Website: crate-barrel
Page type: receipt
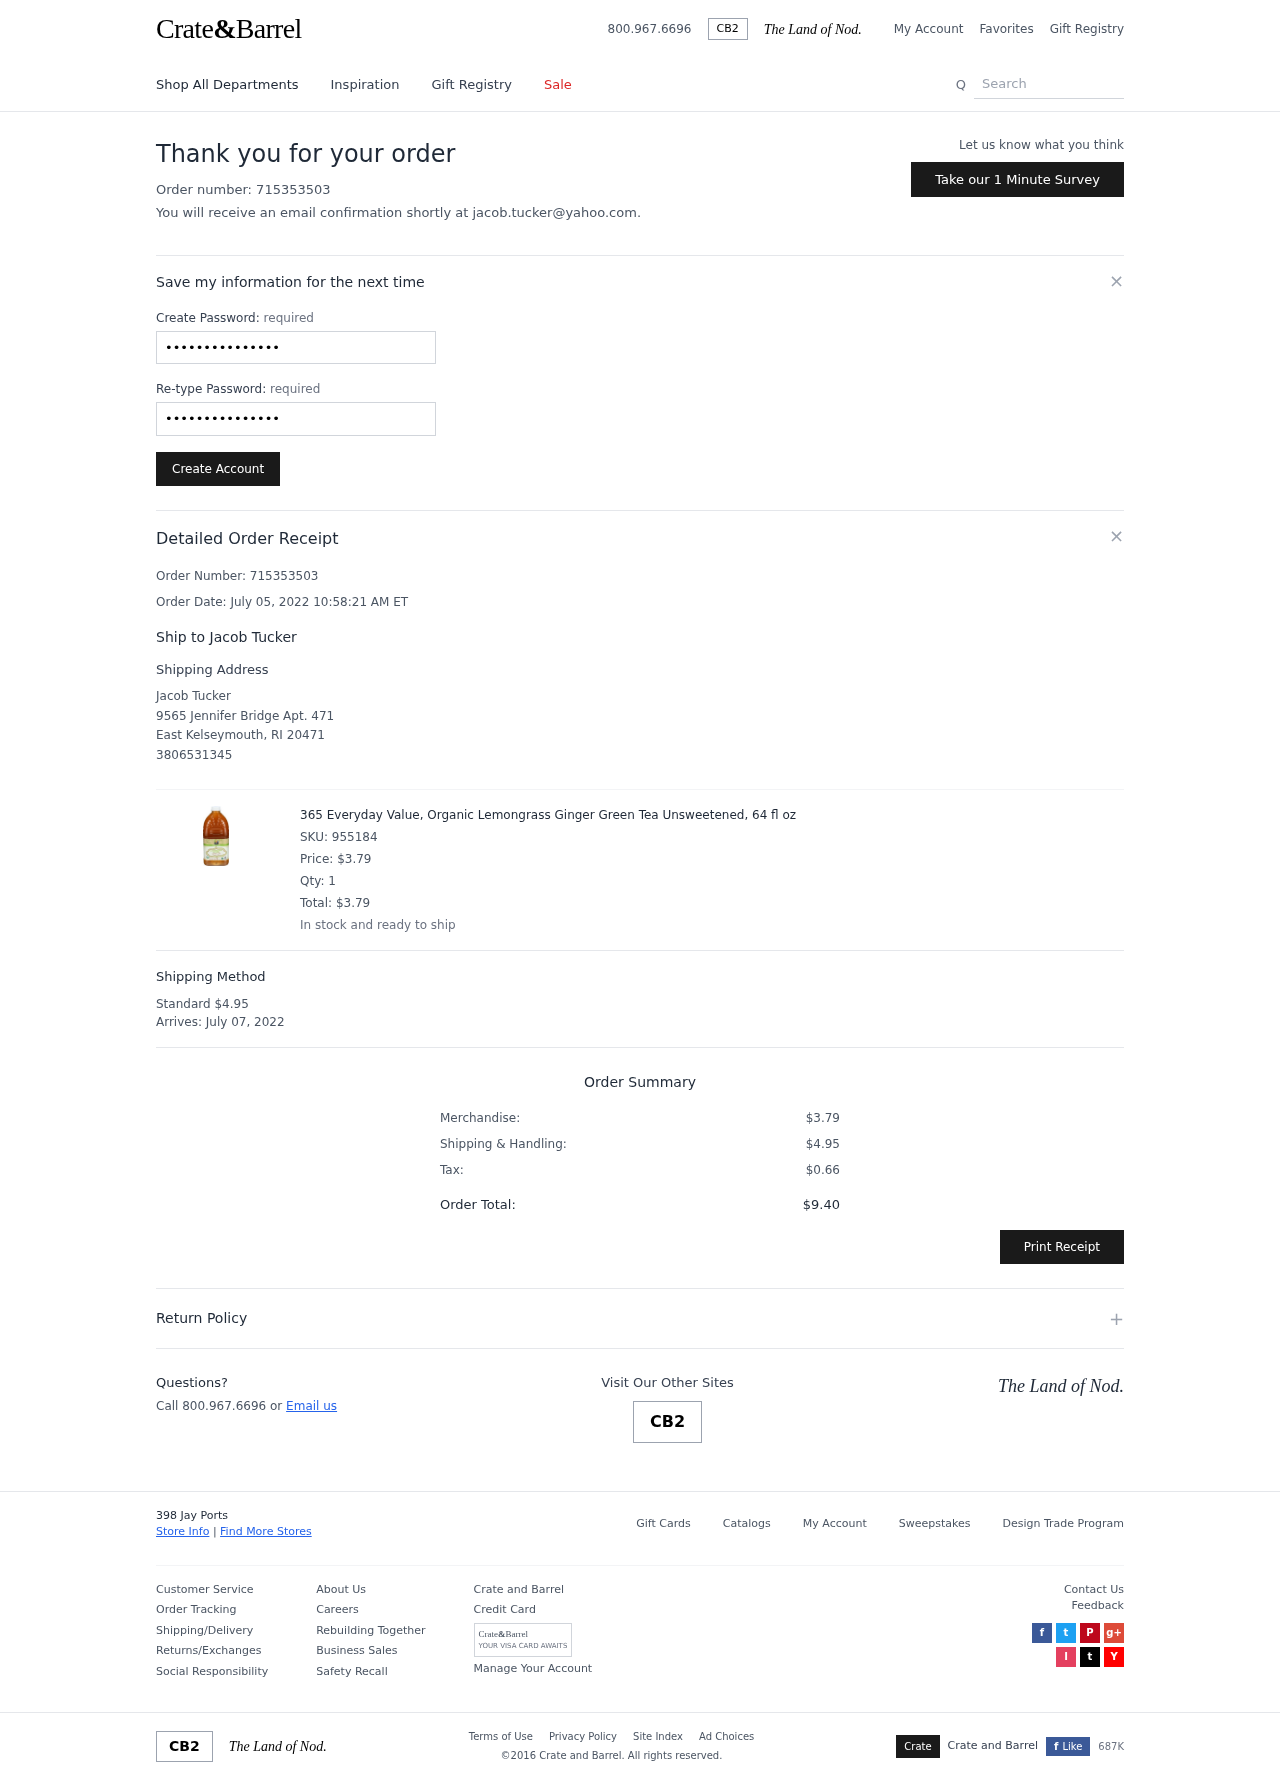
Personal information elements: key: PII_CITY
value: East Kelseymouth
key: PII_EMAIL
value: jacob.tucker@yahoo.com
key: PII_FULLNAME
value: Jacob Tucker
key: PII_FULLNAME
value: Ship to Jacob Tucker
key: PII_PHONE
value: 3806531345
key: PII_POSTCODE
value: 20471
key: PII_STATE_ABBR
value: RI
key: PII_STREET
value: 9565 Jennifer Bridge Apt. 471
Product elements: key: PRODUCT1_NAME
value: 365 Everyday Value, Organic Lemongrass Ginger Green Tea Unsweetened, 64 fl oz
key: PRODUCT1_PRICE
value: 3.79
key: PRODUCT1_QUANTITY
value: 1
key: PRODUCT1_SKU
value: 955184
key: PRODUCT1_TOTAL
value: $3.79
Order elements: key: ORDER_ID
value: Order Number: 715353503
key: ORDER_ID
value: Order number: 715353503
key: ORDER_DATE
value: Order Date: July 05, 2022 10:58:21 AM ET
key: ORDER_SHIPPING_COST
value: $4.95
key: ORDER_DELIVERY_DATE
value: July 07, 2022
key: ORDER_SUBTOTAL
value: $3.79
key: ORDER_TAX
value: $0.66
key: ORDER_TOTAL
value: $9.40
Search elements: key: HEADER_SEARCH
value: Search